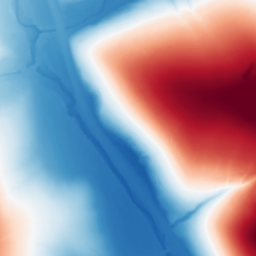
Category: trend_removal
Decomposition family: polynomial
Decomposition parameters: degree: 2
Upsampling method: cubic_mitchell
Upsampling parameters: scale: 4
Upsampling scale: 4